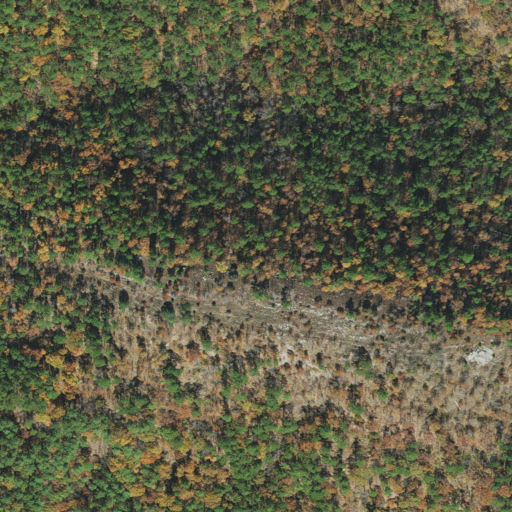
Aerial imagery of mountain in Arkansas named Round Top containing deciduous forest, evergreen forest, and mixed forest